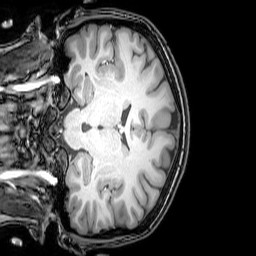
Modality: T1w
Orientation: coronal
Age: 21
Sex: female
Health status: healthy
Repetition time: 0.081 s
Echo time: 0.037 s